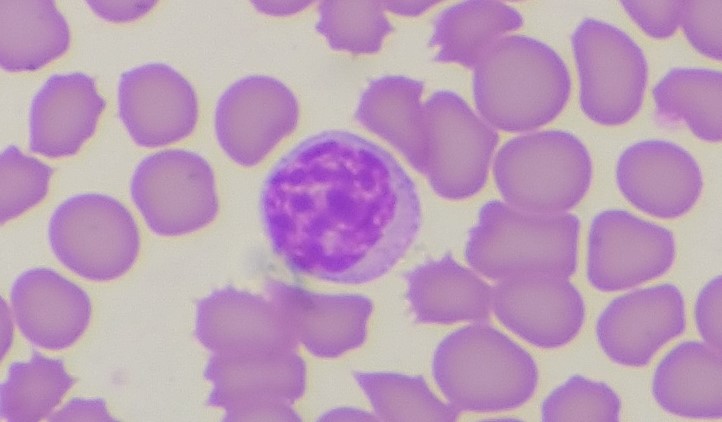
White blood cell type: Lymphocyte